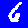
Digit: 6